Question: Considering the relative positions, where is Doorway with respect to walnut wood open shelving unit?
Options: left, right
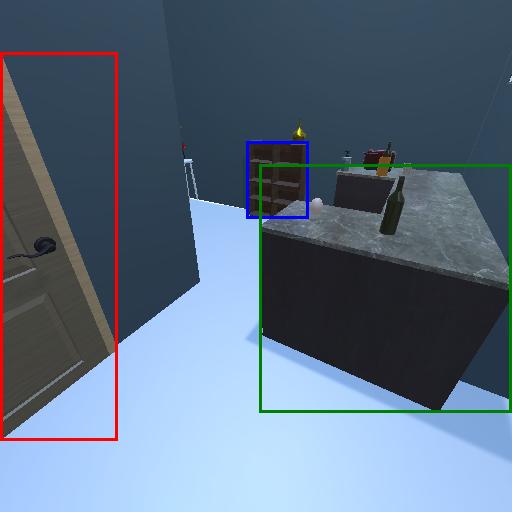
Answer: left